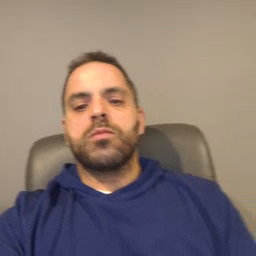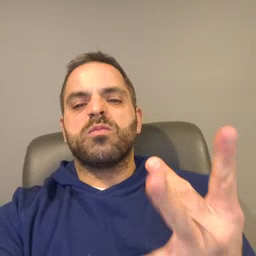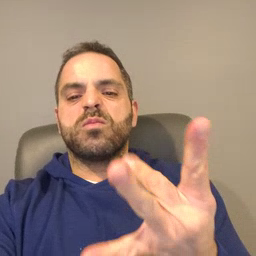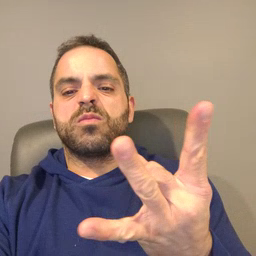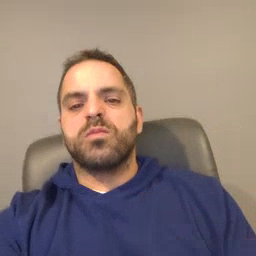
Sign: sticky